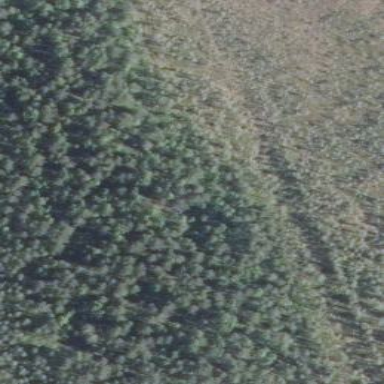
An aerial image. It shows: Woodland consisting mainly of needle-leaved trees.